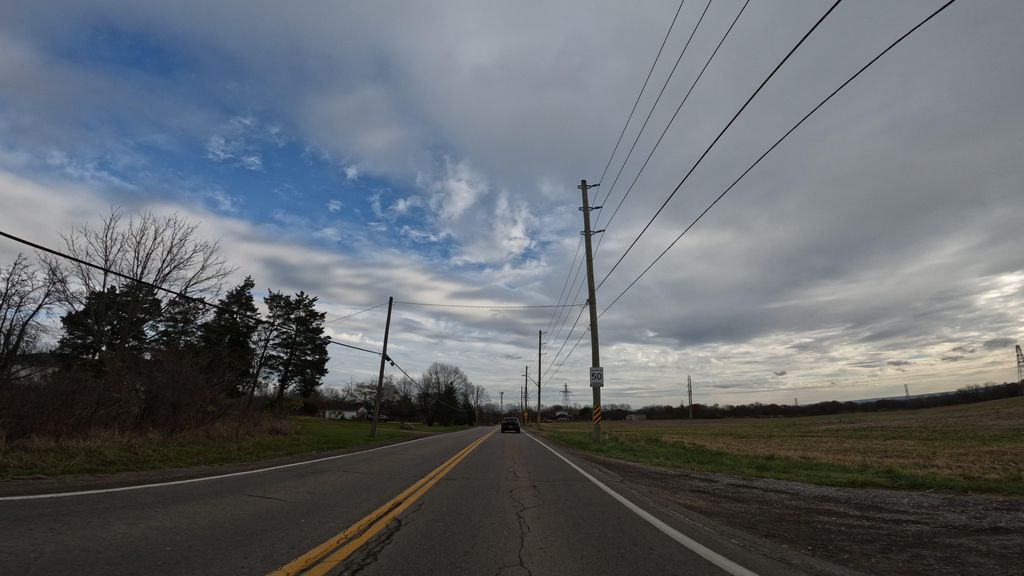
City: hamilton